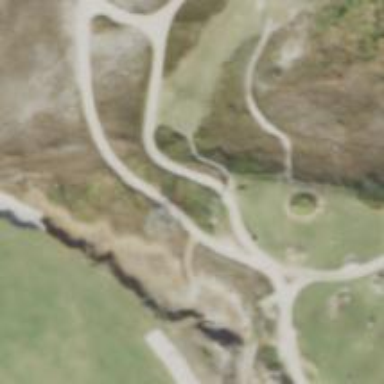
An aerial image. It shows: Path used for both walking and golf.